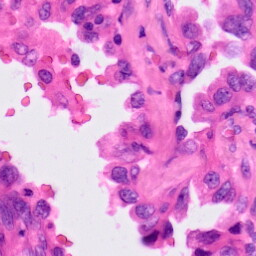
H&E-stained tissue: Lung